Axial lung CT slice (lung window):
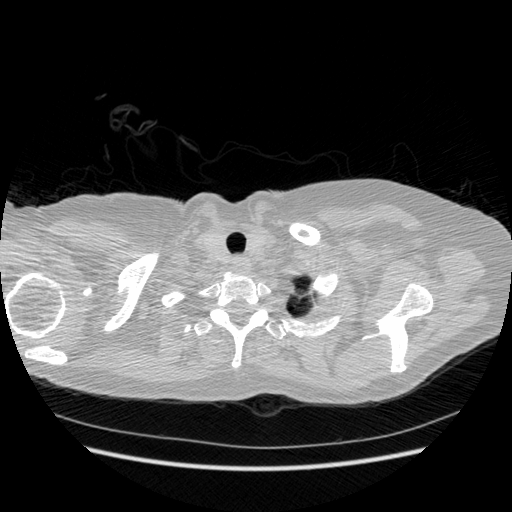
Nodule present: no